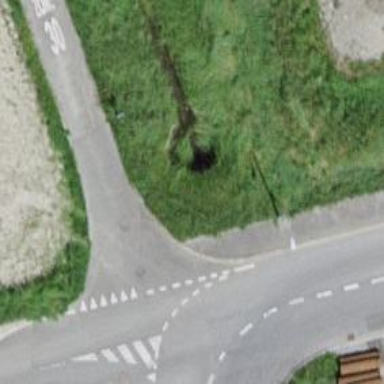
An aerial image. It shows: Culvert tunnel under ditch.